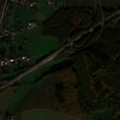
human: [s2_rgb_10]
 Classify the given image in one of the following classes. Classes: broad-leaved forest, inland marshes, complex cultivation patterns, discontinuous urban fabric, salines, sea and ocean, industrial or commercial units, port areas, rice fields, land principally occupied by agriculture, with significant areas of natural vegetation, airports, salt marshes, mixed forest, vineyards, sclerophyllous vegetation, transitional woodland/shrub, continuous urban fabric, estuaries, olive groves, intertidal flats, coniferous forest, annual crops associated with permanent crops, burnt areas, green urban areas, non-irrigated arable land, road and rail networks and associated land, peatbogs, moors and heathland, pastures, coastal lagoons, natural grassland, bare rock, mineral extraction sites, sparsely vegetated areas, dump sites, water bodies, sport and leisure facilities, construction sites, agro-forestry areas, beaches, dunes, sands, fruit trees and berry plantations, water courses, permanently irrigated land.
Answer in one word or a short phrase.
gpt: discontinuous urban fabric, non-irrigated arable land, land principally occupied by agriculture, with significant areas of natural vegetation, broad-leaved forest, mixed forest